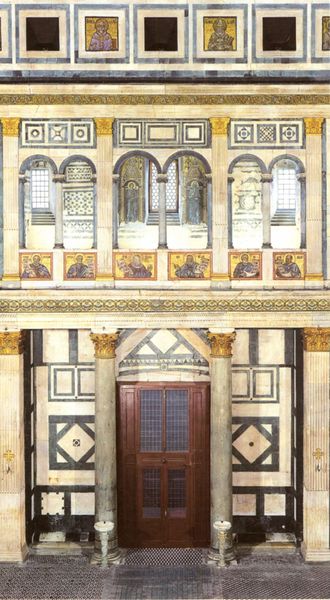
Titel: Baptisterium (Florenz)
Standort: Florenz, Baptisterium (EU - I - Toskana)
Schlagwörter: gelb, braun, bunt, fenster, glas, schwarz, säule, säulen, tür, haus, muster, wand, architektur, gold, bilder, bogen, fassade, formen, kerzen, galerie, foto, photographie, eingang, palast, mosaik, arkaden, intarsien, portal, geometrisch, rundbögen, fresken, florenz, quadrat, kapitel, baptisterium, kolonnaden, säulem, zefassade, plalast